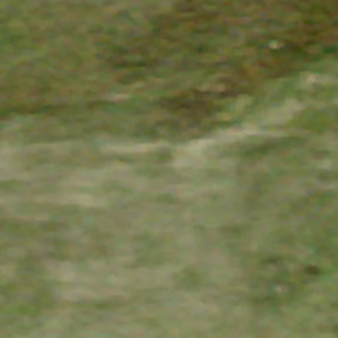
Label: other